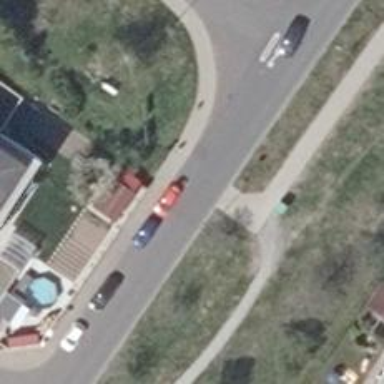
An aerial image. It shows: Crossing on the road.